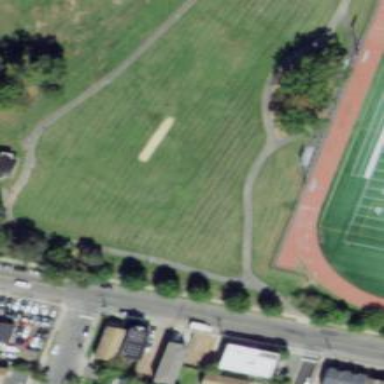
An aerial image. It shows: Cricket pitch for leisure and sports activities.